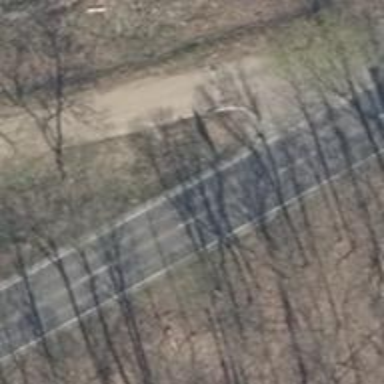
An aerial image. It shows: Secondary road with asphalt surface and lane markings.